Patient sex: F
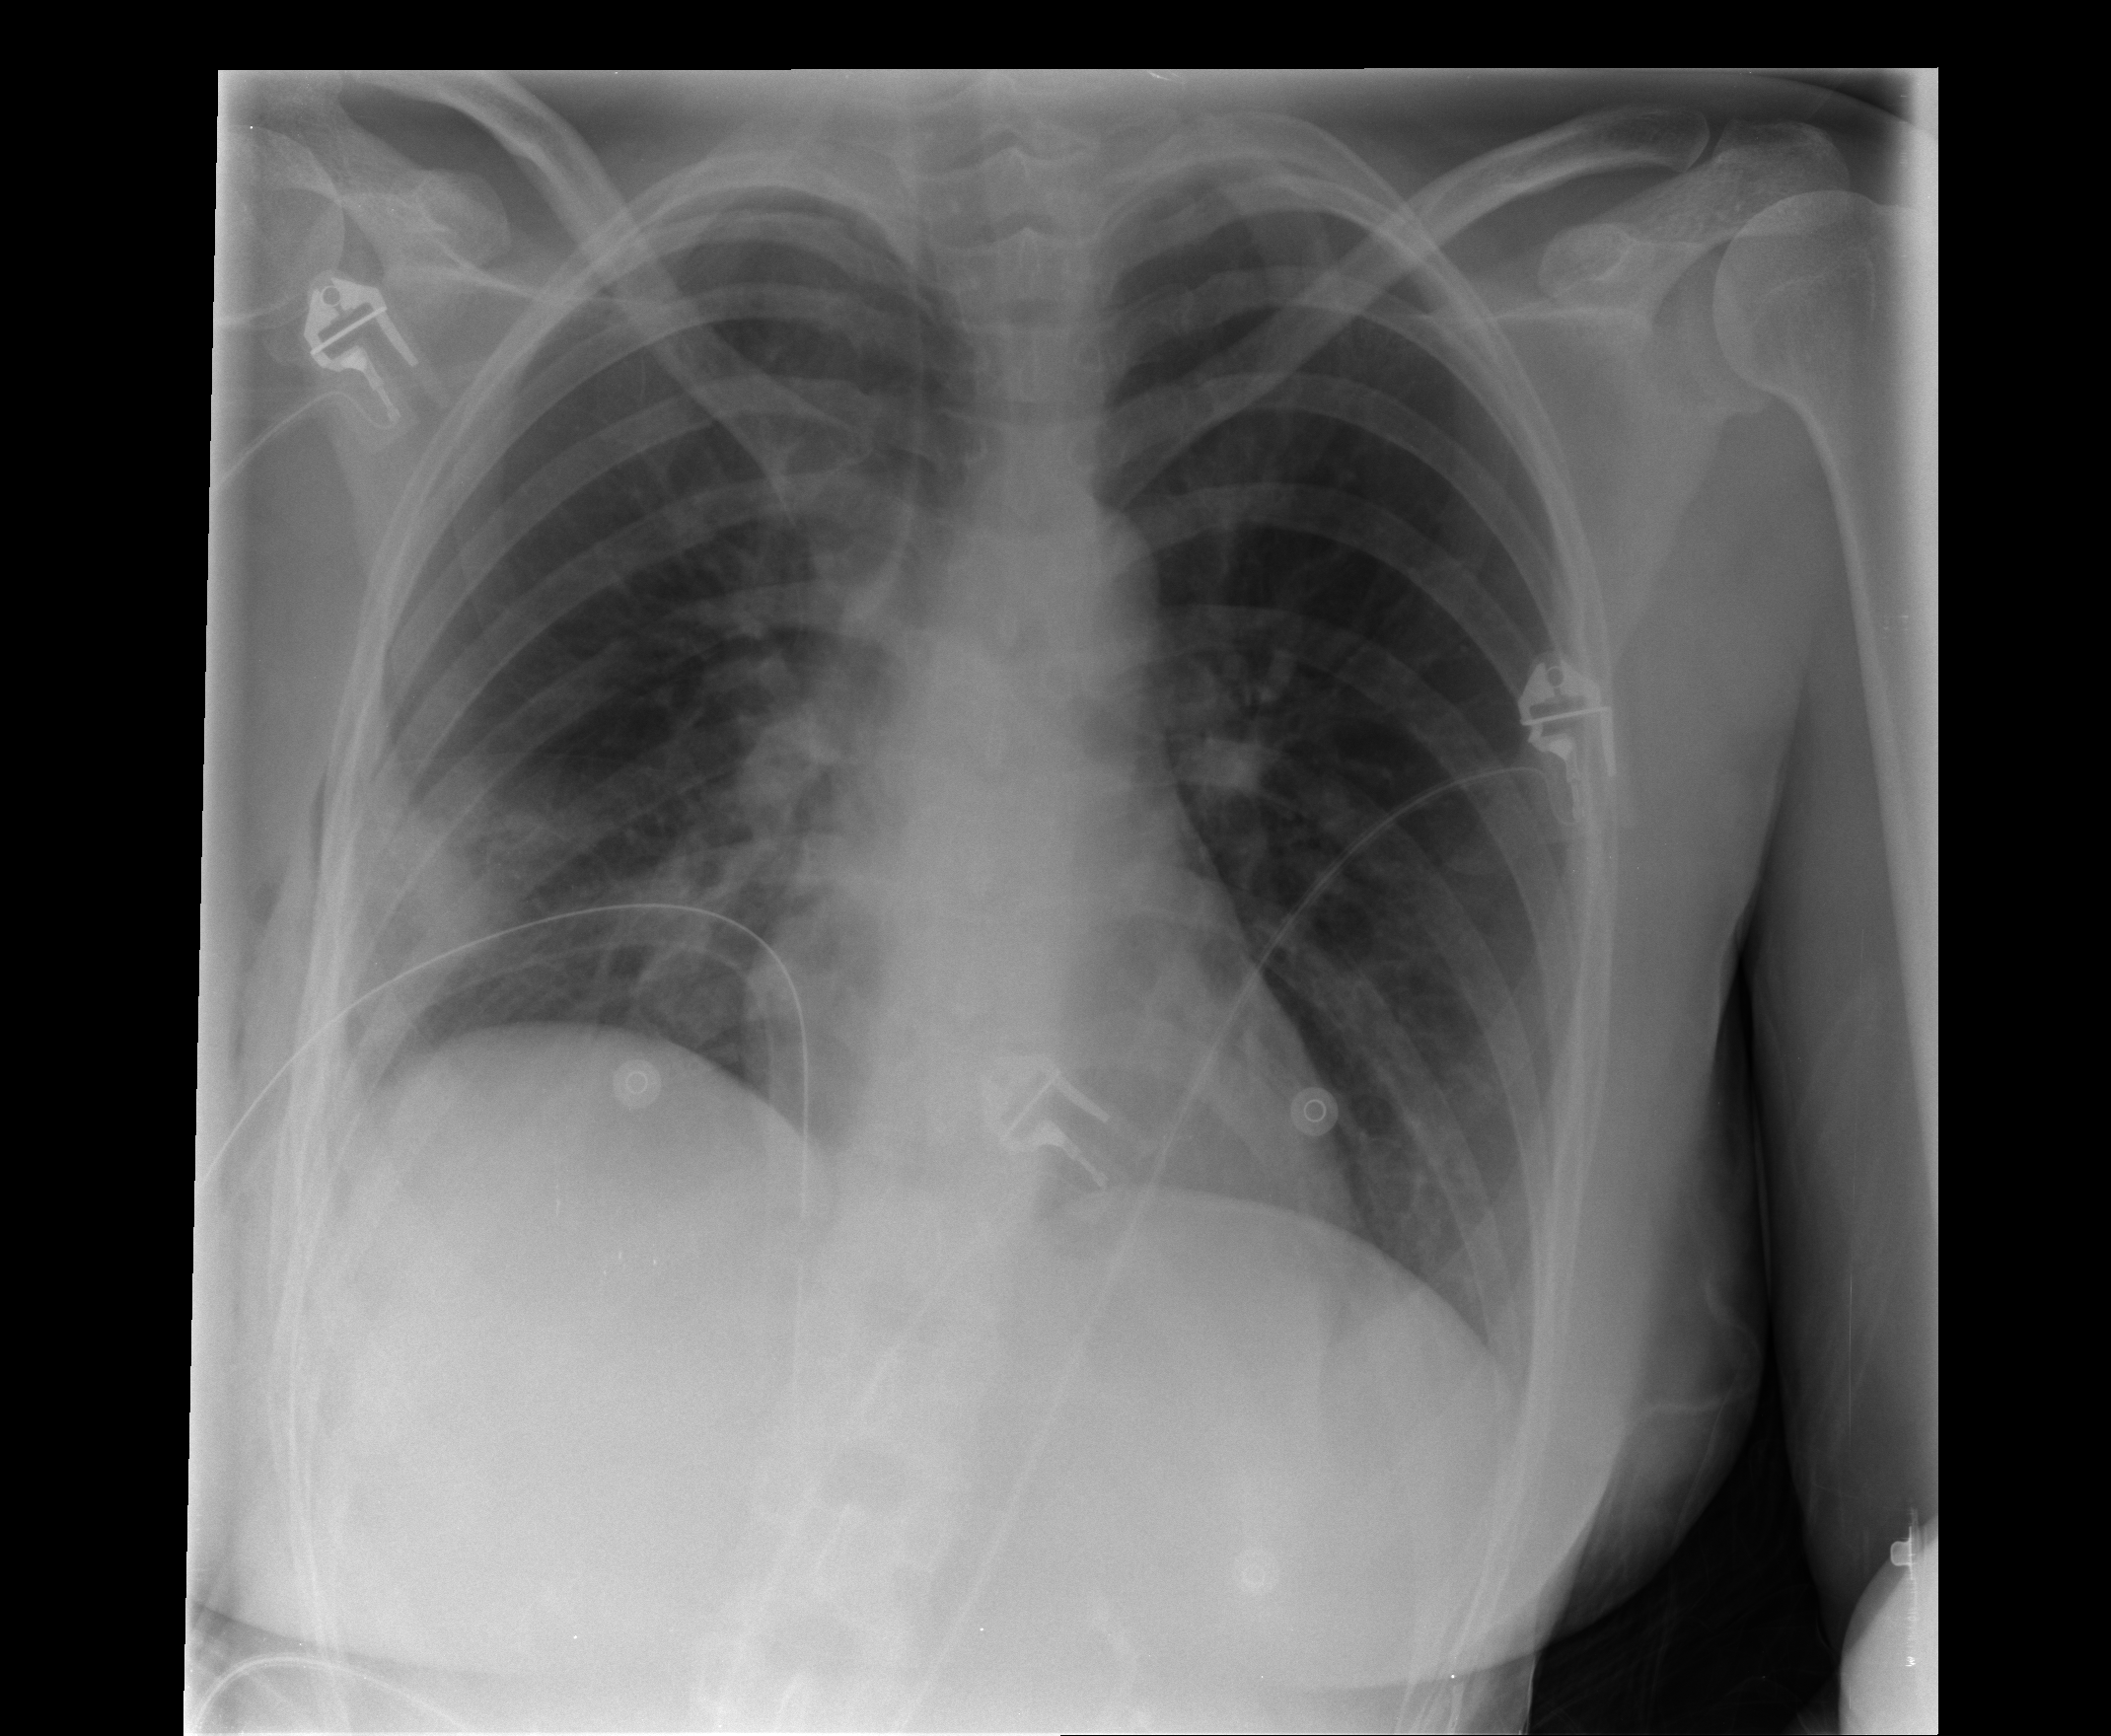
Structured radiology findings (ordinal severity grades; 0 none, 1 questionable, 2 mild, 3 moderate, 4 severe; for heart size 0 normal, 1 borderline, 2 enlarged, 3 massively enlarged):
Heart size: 0
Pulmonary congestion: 0
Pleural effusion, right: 2
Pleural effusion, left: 0
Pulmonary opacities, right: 2
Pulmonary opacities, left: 0
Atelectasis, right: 2
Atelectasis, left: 0